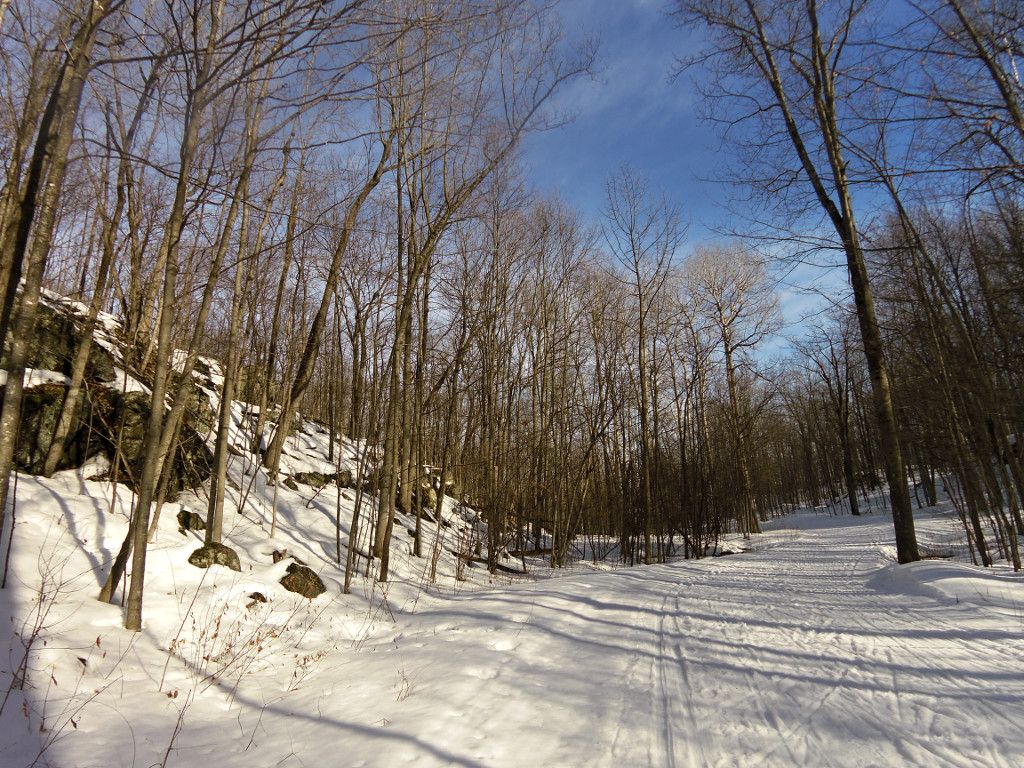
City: ottawa-gatineau